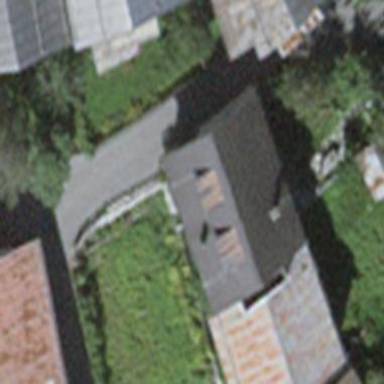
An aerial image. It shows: Building.